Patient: sex M, age 80
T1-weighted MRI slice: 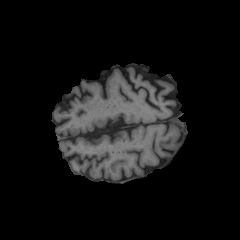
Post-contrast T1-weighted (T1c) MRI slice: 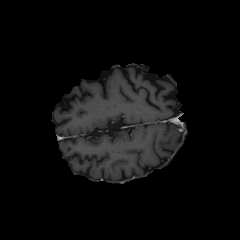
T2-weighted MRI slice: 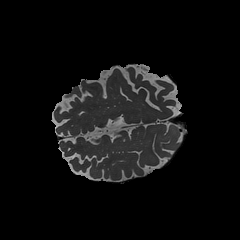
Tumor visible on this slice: no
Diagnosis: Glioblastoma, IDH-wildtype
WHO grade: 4